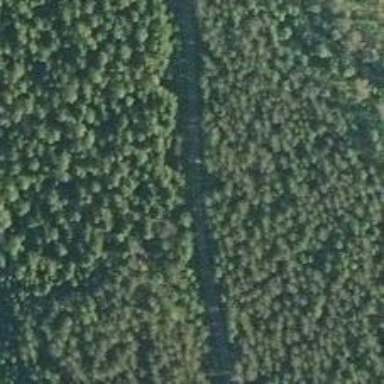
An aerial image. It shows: Track road.